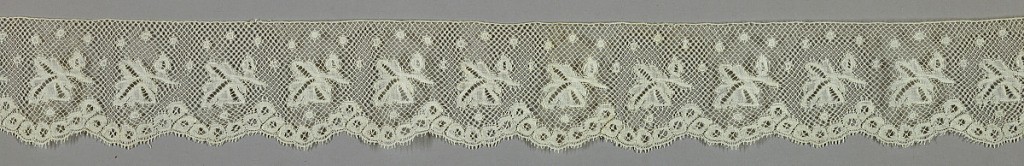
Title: Border
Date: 19th century
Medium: Technique: bobbin lace (late Valenciennes ground)
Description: Design of separate leaf motifs with dots above a border of flower motifs arranged to form scallops.